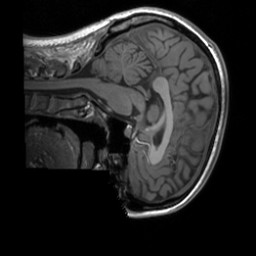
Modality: T1w
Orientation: sagittal
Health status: healthy
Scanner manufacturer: siemens
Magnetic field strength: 3 T
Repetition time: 1.9 s
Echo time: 0.00226 s